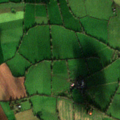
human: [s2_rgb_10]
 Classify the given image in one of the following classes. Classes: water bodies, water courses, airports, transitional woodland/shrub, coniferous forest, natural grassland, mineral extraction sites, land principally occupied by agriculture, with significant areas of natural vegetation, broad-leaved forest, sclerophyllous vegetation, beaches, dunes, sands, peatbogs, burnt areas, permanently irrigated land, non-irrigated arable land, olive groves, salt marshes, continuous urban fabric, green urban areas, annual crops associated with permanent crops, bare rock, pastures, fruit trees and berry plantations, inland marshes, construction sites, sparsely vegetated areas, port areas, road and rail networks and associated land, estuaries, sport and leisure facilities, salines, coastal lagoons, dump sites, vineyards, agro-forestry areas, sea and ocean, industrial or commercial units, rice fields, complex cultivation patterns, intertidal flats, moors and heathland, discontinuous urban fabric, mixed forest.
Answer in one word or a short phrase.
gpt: non-irrigated arable land, pastures